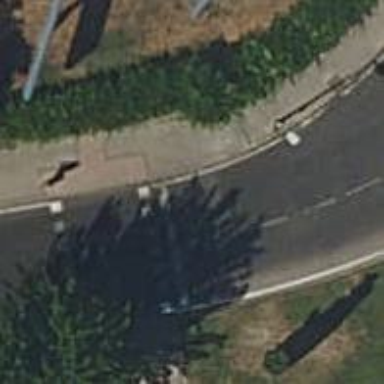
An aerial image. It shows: Road with traffic signals.